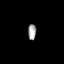
Tissue: skin
Cell type: Epithelial cells
Senescence score: 0.744
Nuclear area (px): 123
Mean DAPI intensity: 166.976